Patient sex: M
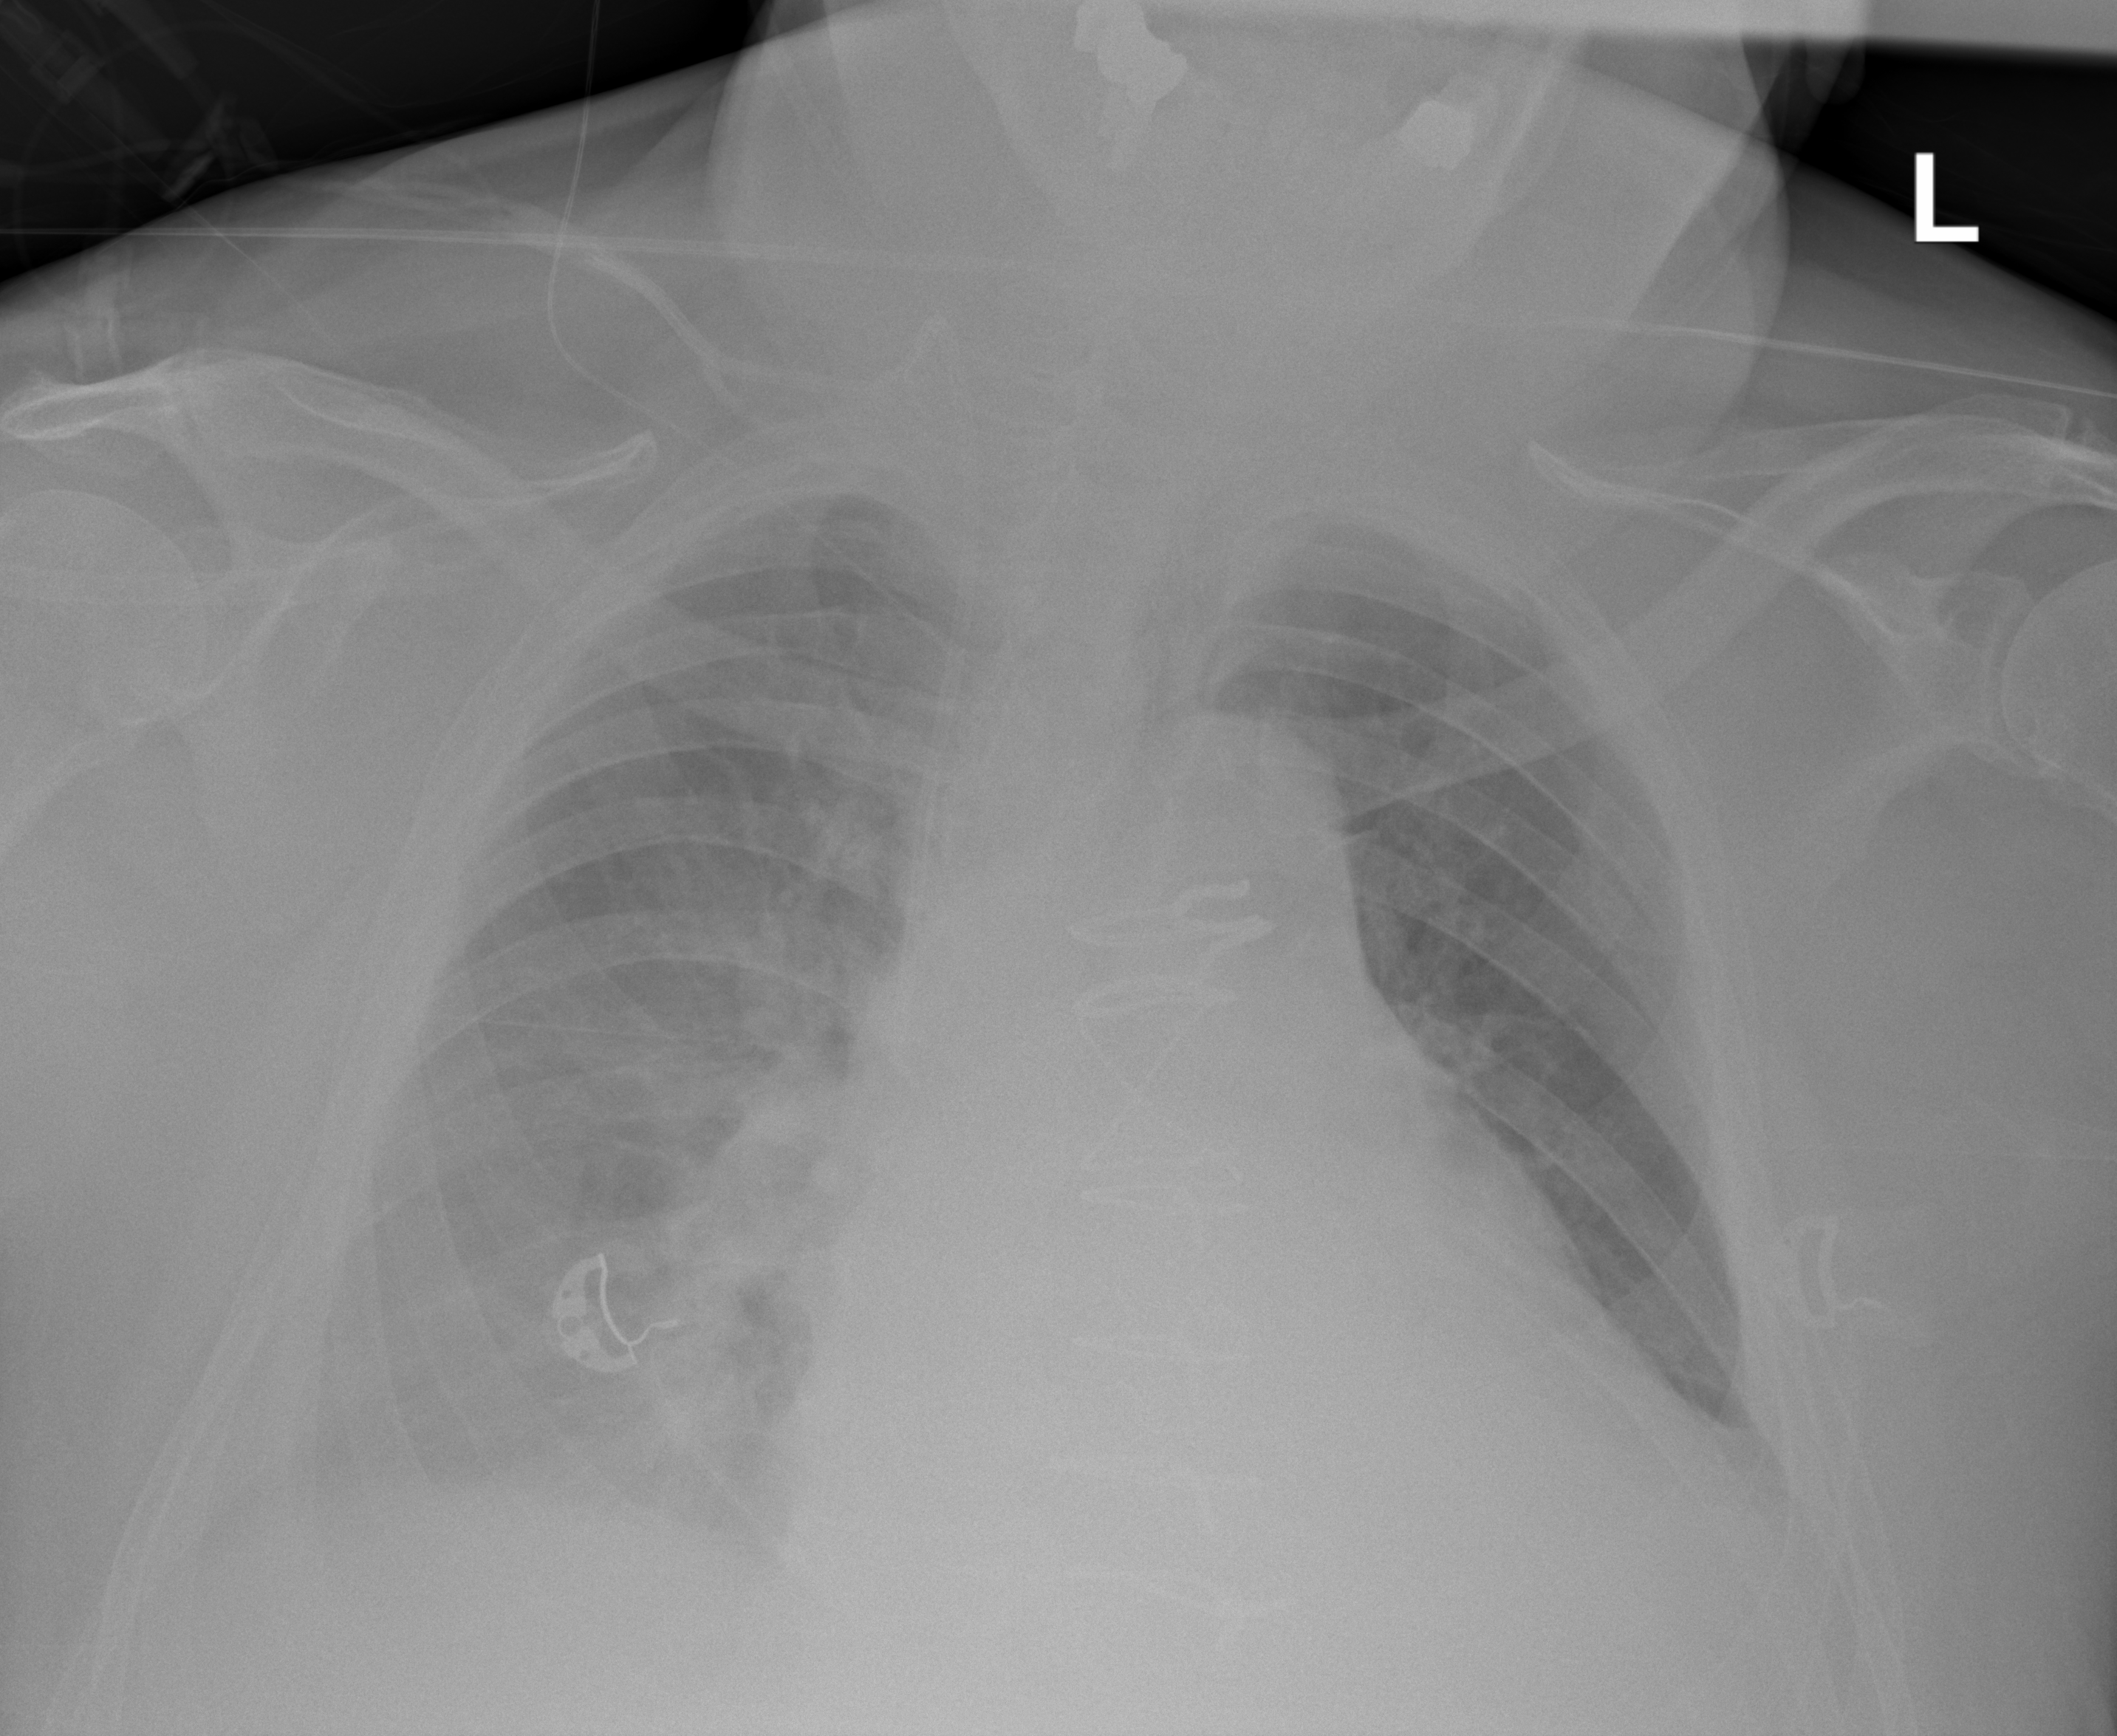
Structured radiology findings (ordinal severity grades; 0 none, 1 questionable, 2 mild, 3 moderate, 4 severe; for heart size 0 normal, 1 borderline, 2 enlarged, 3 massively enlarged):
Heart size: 2
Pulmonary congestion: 1
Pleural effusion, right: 3
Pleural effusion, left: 2
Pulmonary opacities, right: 0
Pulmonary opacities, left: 0
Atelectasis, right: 2
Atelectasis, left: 2